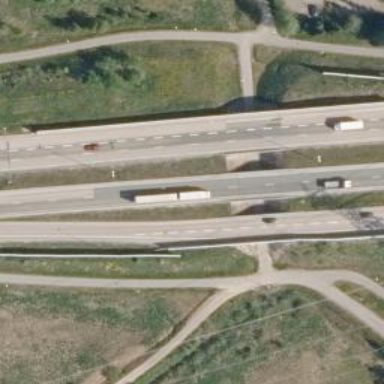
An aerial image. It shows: Asphalt road designated as trunk highway.